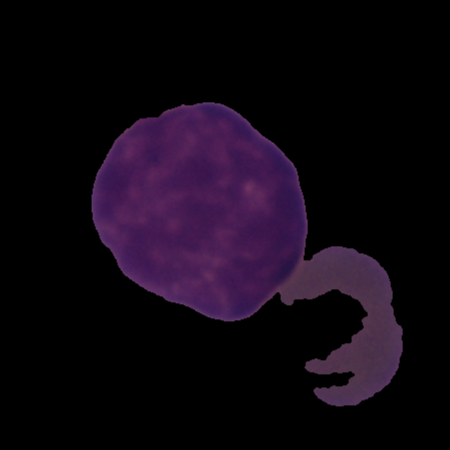
Label: cancer